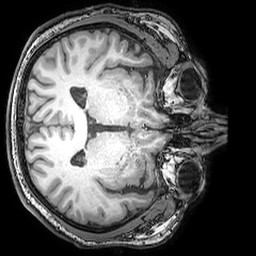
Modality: T1w
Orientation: axial
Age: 25
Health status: ill
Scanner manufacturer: philips
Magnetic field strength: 3 T
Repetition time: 0.007 s
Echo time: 0.0035 s